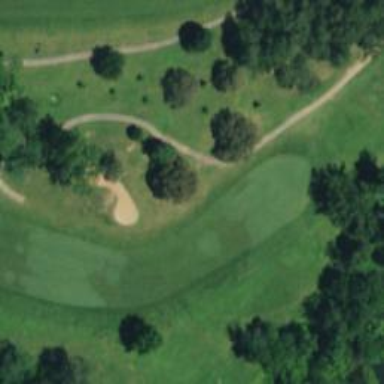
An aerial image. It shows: Golf hole.